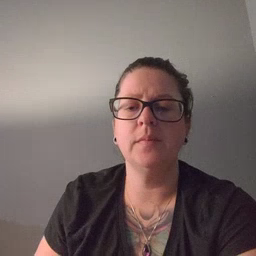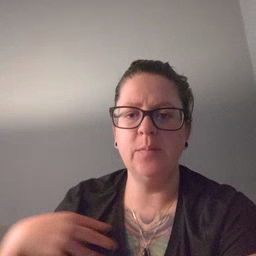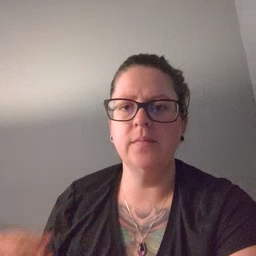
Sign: zebra